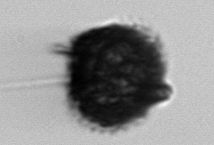
Label: Gonyaulax